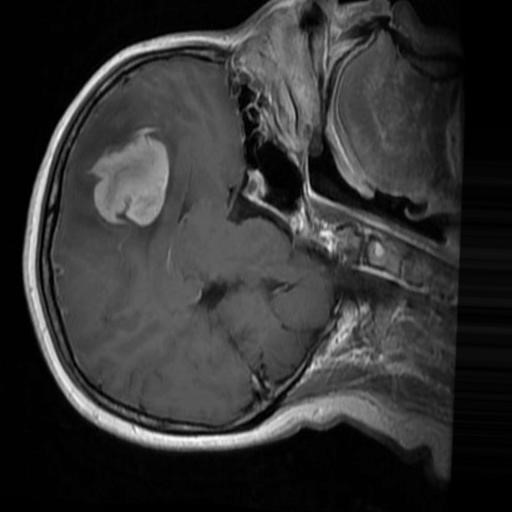
Label: brain_menin